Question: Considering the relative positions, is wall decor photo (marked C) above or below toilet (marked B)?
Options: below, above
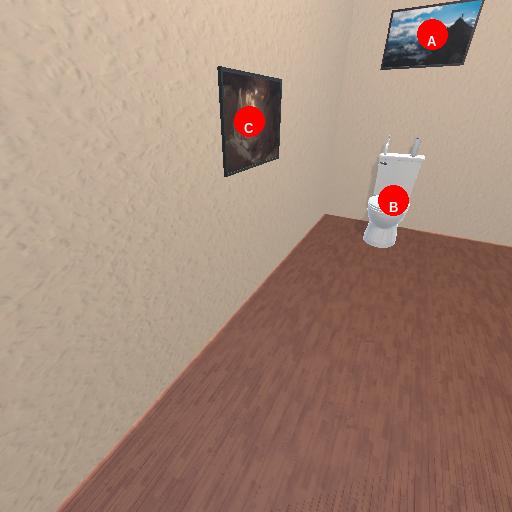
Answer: below